You are looking at the unprocessed time series of a bearing vibration snapshot. Classify the bearing condition as one of: normal, inner_race, outer_race, ball.
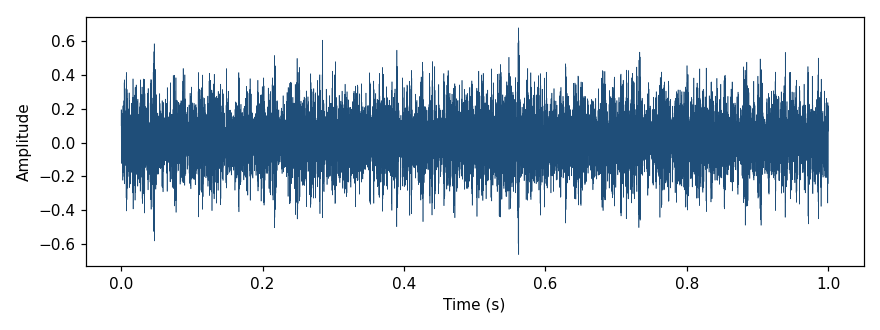
Answer: ball